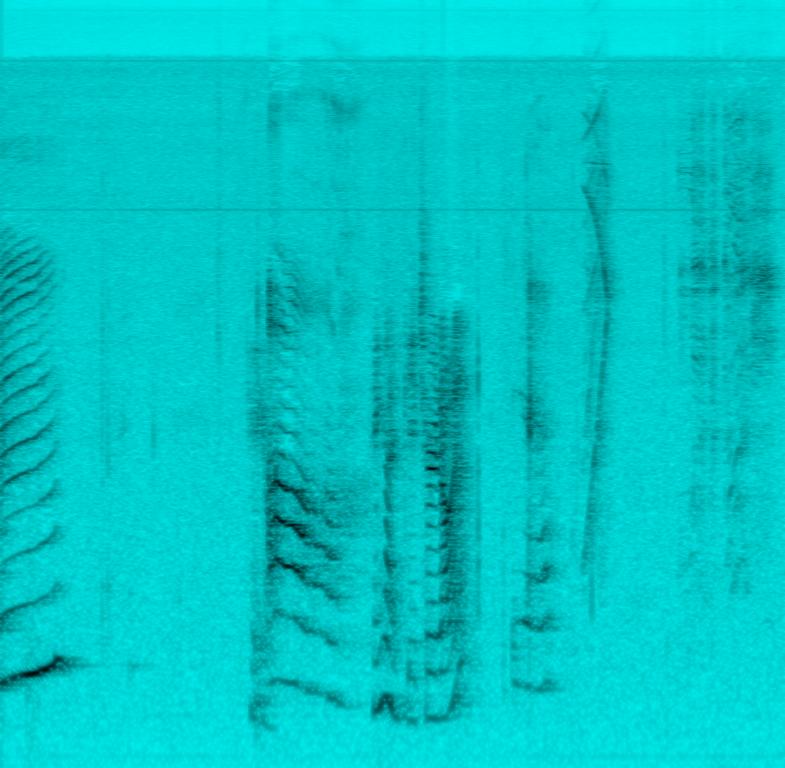
There is a kids music piece playing from a small speaker. It is a robotic voice singing about brushing teeth. At the same time, a kid brushing his teeth can be heard. A female voice talks to the kid telling him to keep on brushing.